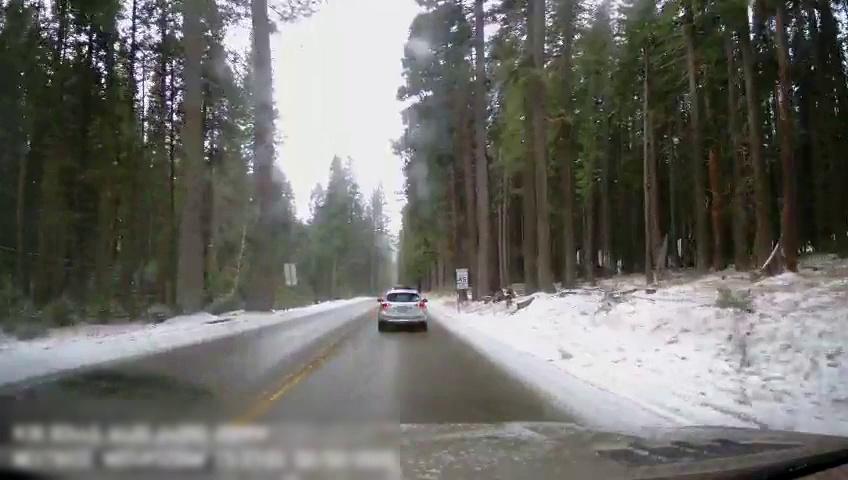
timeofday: Day
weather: Snowy
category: Drivable Space
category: Vehicles | Truck
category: Vehicles | SUV
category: Lanes | Current Lane
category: Lanes | Opposite Lane
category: Traffic | Signs
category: Traffic | Signs